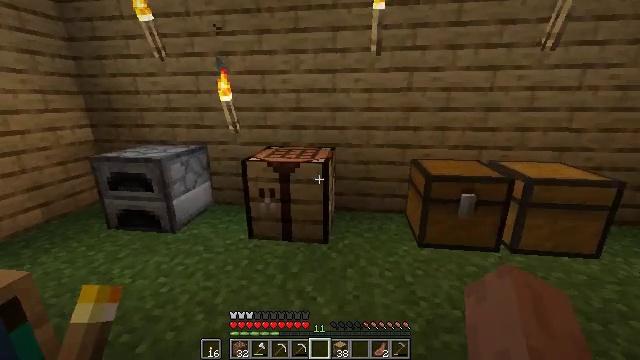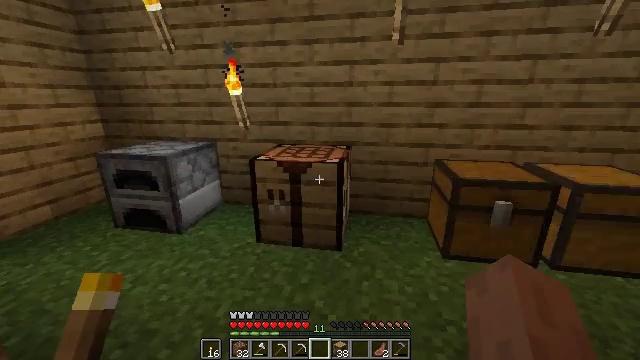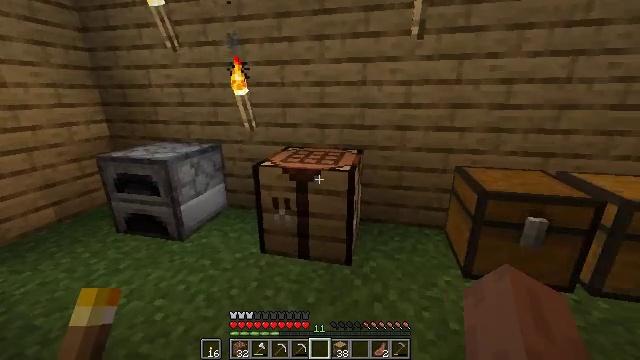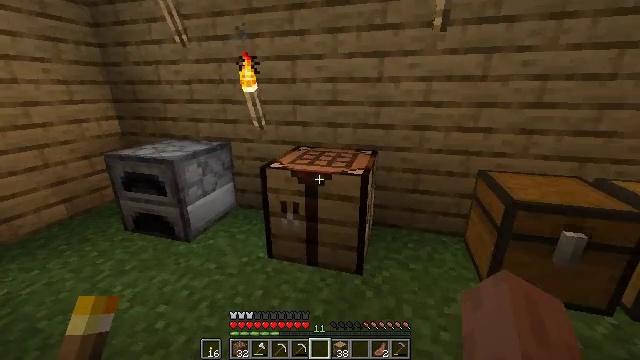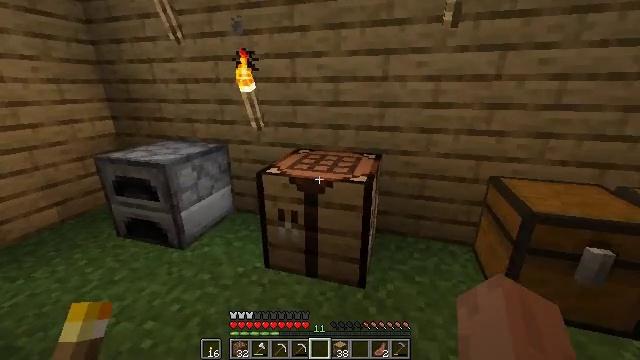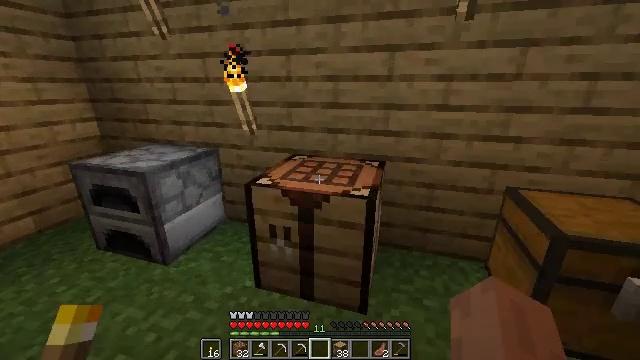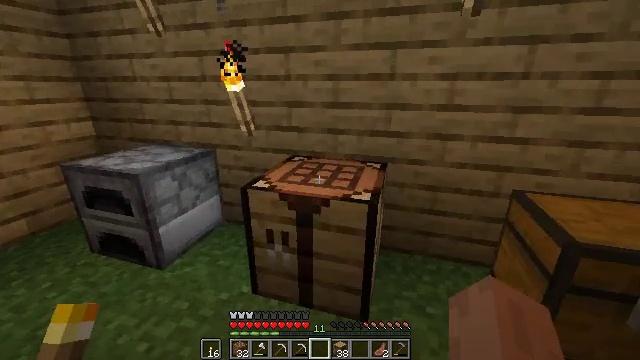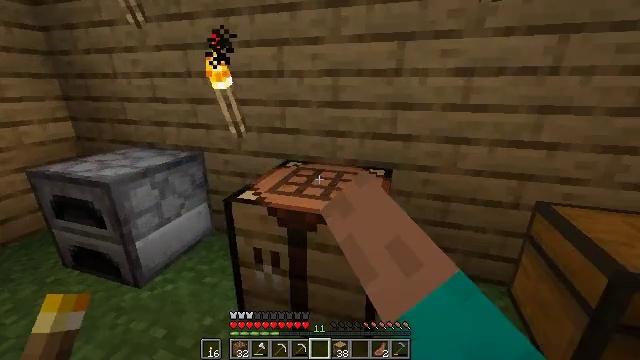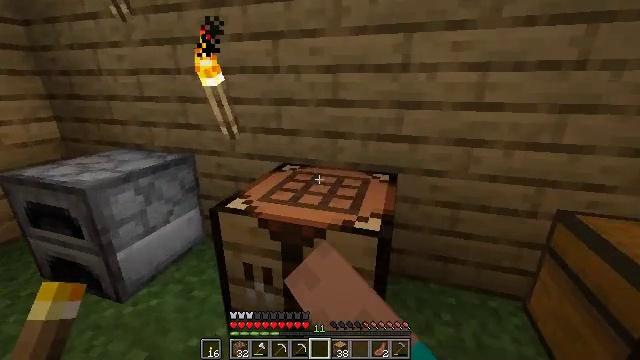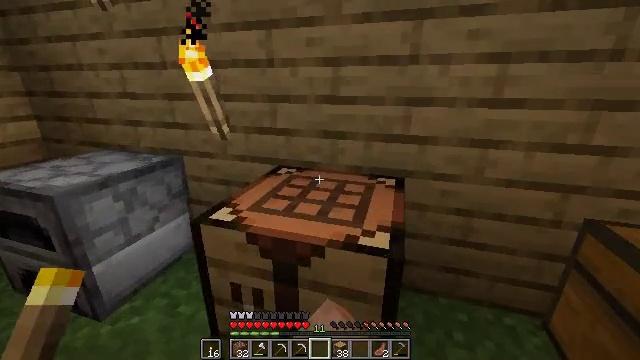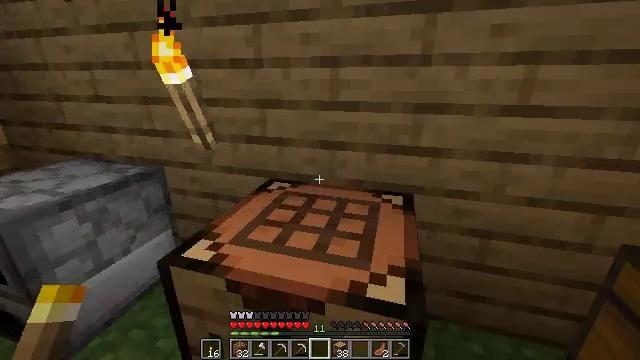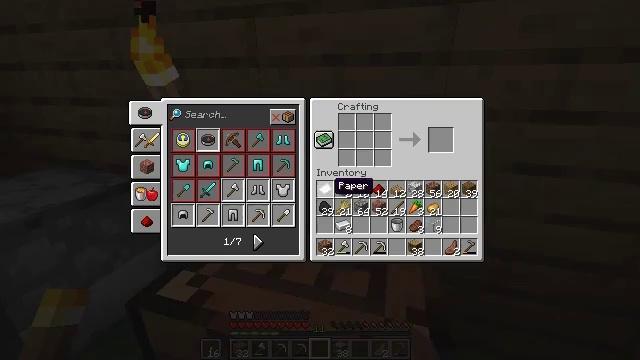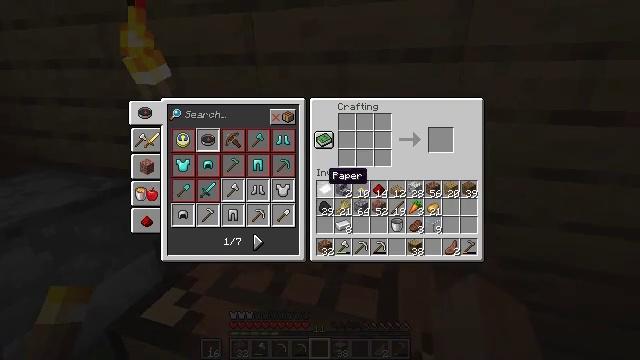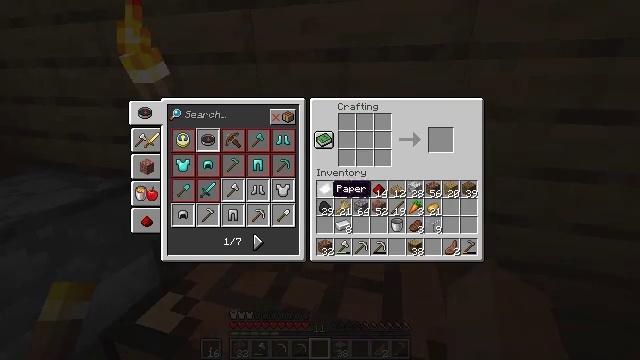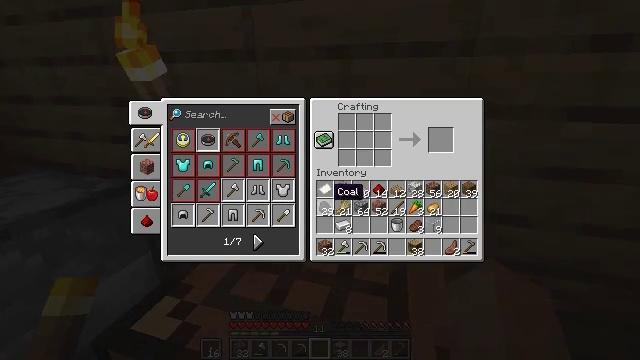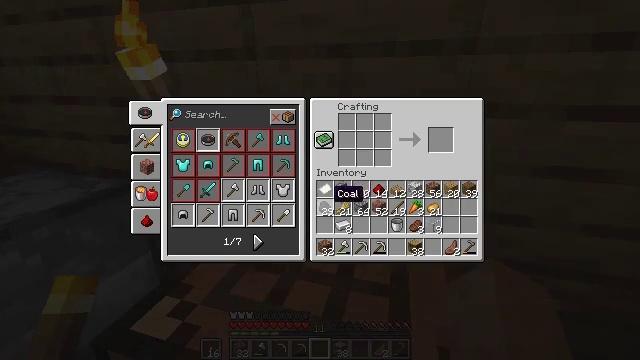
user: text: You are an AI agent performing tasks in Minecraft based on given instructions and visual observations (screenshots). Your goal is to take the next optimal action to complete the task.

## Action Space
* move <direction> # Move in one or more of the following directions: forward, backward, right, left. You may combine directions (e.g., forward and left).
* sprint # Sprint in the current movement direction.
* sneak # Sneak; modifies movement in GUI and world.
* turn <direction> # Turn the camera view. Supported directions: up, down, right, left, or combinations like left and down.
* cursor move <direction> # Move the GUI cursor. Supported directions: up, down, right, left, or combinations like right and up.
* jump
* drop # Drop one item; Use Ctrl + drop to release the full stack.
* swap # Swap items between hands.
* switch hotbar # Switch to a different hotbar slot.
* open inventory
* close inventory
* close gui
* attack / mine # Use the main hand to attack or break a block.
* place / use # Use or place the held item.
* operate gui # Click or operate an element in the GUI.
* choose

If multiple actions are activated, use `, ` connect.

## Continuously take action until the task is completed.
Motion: motion action
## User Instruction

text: Make a composter in the crafting table.
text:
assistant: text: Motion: move forward, turn left
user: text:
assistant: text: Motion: move forward, turn left
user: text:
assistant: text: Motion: move forward, turn left
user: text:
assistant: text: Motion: move forward
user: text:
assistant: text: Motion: move forward
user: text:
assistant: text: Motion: move forward, use / place
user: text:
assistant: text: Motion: move forward, use / place
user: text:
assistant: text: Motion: move forward
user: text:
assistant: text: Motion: move forward
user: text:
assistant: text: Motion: move forward
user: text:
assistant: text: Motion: move forward, cursor move right and down, open gui
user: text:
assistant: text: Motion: cursor move up
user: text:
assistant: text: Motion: cursor move down
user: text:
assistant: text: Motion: no_op
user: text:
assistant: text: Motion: no_op
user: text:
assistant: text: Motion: no_op
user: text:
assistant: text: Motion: no_op
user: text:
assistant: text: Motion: cursor move right
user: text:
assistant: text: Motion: cursor move right and up
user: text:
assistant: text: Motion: no_op
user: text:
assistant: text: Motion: no_op
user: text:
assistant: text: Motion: no_op
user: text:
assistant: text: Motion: no_op
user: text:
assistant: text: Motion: no_op
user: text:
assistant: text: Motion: no_op
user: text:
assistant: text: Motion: no_op
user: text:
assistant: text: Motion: no_op
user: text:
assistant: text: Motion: no_op
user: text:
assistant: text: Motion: no_op
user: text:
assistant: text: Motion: no_op